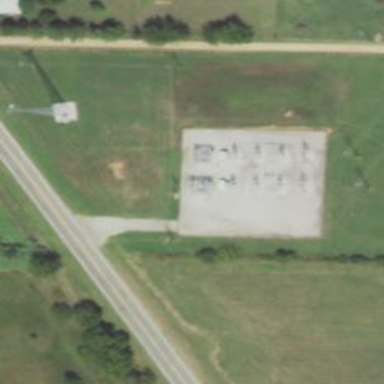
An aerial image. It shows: Distribution substation surrounded by fence.